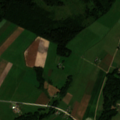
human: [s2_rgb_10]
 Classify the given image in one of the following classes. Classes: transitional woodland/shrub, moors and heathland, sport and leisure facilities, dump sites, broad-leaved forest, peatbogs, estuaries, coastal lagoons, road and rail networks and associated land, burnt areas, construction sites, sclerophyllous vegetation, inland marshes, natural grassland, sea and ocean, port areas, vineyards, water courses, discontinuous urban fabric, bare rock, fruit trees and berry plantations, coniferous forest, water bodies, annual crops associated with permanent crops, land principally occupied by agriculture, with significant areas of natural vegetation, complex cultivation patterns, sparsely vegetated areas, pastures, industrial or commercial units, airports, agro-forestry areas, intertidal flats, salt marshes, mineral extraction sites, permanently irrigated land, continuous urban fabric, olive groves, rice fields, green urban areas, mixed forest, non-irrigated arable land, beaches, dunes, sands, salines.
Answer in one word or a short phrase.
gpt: non-irrigated arable land, pastures, complex cultivation patterns, broad-leaved forest, coniferous forest, transitional woodland/shrub